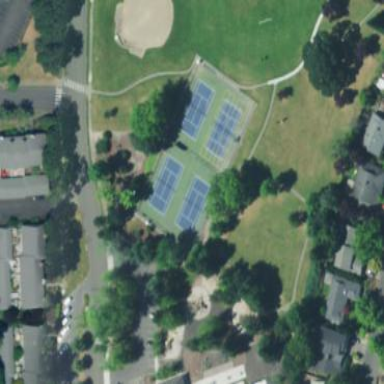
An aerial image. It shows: Sports center with tennis court surrounded by fence.